Question: ok so I have an image that I want to use as a background, but have it scroll like the image below.
Can anyone help me out with this or link me in the correct direction? Hopefully not parallax, unless you can help me out on how I can achieve this effect. I'm not asking for anyone to do it for me either, I just need some guidance.
Nevermind after probably 3 hours of continuous searching after posting this from searching and not finding what I was looking for I finally found what I was wanting to achieve. If anyone else needs help with this checkout <URL>
'''
$(function(){
setInterval(function(){
$(".slideshow ul").animate({marginLeft:-350},800,function(){
$(this).css({marginLeft:0}).find("li:last").after($(this).find("li:first"));
})
}, 3500);
});
'''

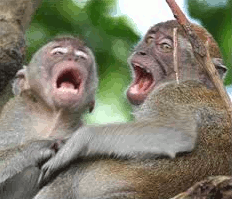
Answer: If I'm not mistaken, you should clone it twice and put one clone before the original image and the other one after. Then animate the three of them and continuosly change their positions to simulate an infinite scroll. (I'll try to make a fiddle for you)